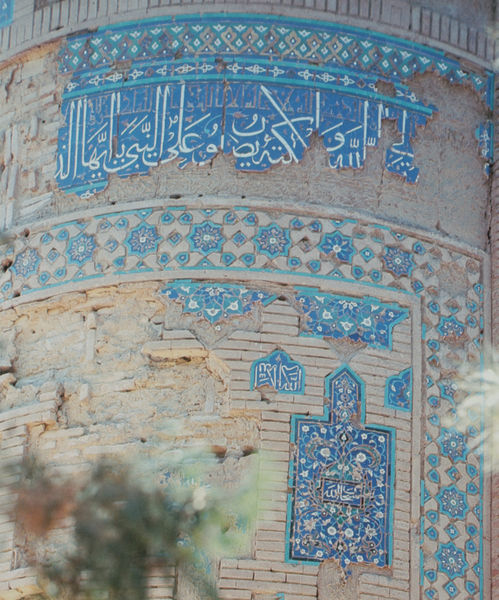
Titel: Minarett (Detail)
Standort: Gawharshad
Institution: Madrasa (Hochschule)
Schlagwörter: baum, blau, blätter, weiß, ocker, blumen, braun, bunt, fenster, grau, hintergrund, lampe, schmuck, säule, türkis, zeichen, blüten, gebäude, muster, ornament, alt, architektur, band, rahmen, stein, steine, kirche, pflanze, rund, turm, umrandung, keramik, schrift, fassade, lehm, mauer, ziegel, farbe, linien, rand, fliessen, zerstörung, detail, floral, gerade, verzierung, schriftzeichen, foto, fotografie, verfall, fugen, ruine, motiv, moschee, orient, orientalisch, stern, fliesen, stilisiert, kacheln, mosaik, beten, photo, fragment, fries, geometrisch, raute, sims, kaputt, ziegeln, arabisch, wellenförmig, israel, mausoleum, geometrie, arabien, islam, türkei, arabesk, arabesken, mosaike, vertäfelung, verfallen, marode, minarett, zentralbau, ziegelbau, kalligraphie, schriftband, schrif, beschädigt, iran, blue, koran, kufi, allah, mekka, vorderasien, fayance, lapis, babylon, abgeschlagen, arabische schrift, ali, keramiken, lehmziegel, tessarae